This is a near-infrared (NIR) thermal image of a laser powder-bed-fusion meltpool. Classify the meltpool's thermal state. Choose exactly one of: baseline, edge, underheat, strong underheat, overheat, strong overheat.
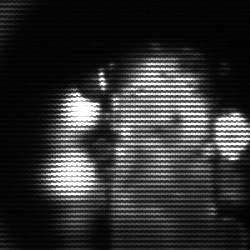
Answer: strong underheat